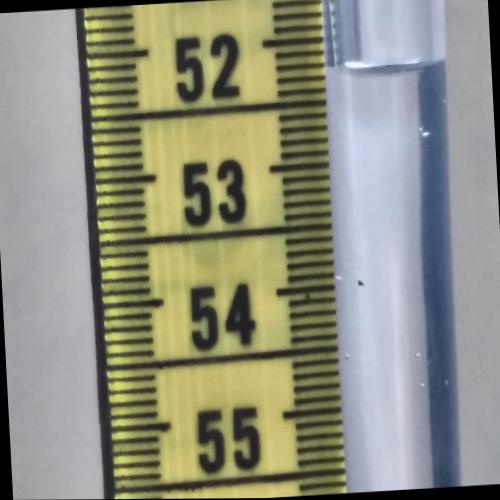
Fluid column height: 52.2 cm